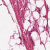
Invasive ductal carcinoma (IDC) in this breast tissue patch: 0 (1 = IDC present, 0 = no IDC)